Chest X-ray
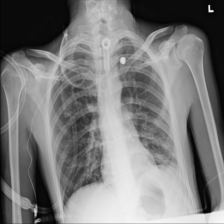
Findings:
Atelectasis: positive
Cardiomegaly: negative
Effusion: negative
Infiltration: positive
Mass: negative
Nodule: negative
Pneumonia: negative
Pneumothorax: negative
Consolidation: negative
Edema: negative
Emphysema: negative
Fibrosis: negative
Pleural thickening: negative
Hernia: negative